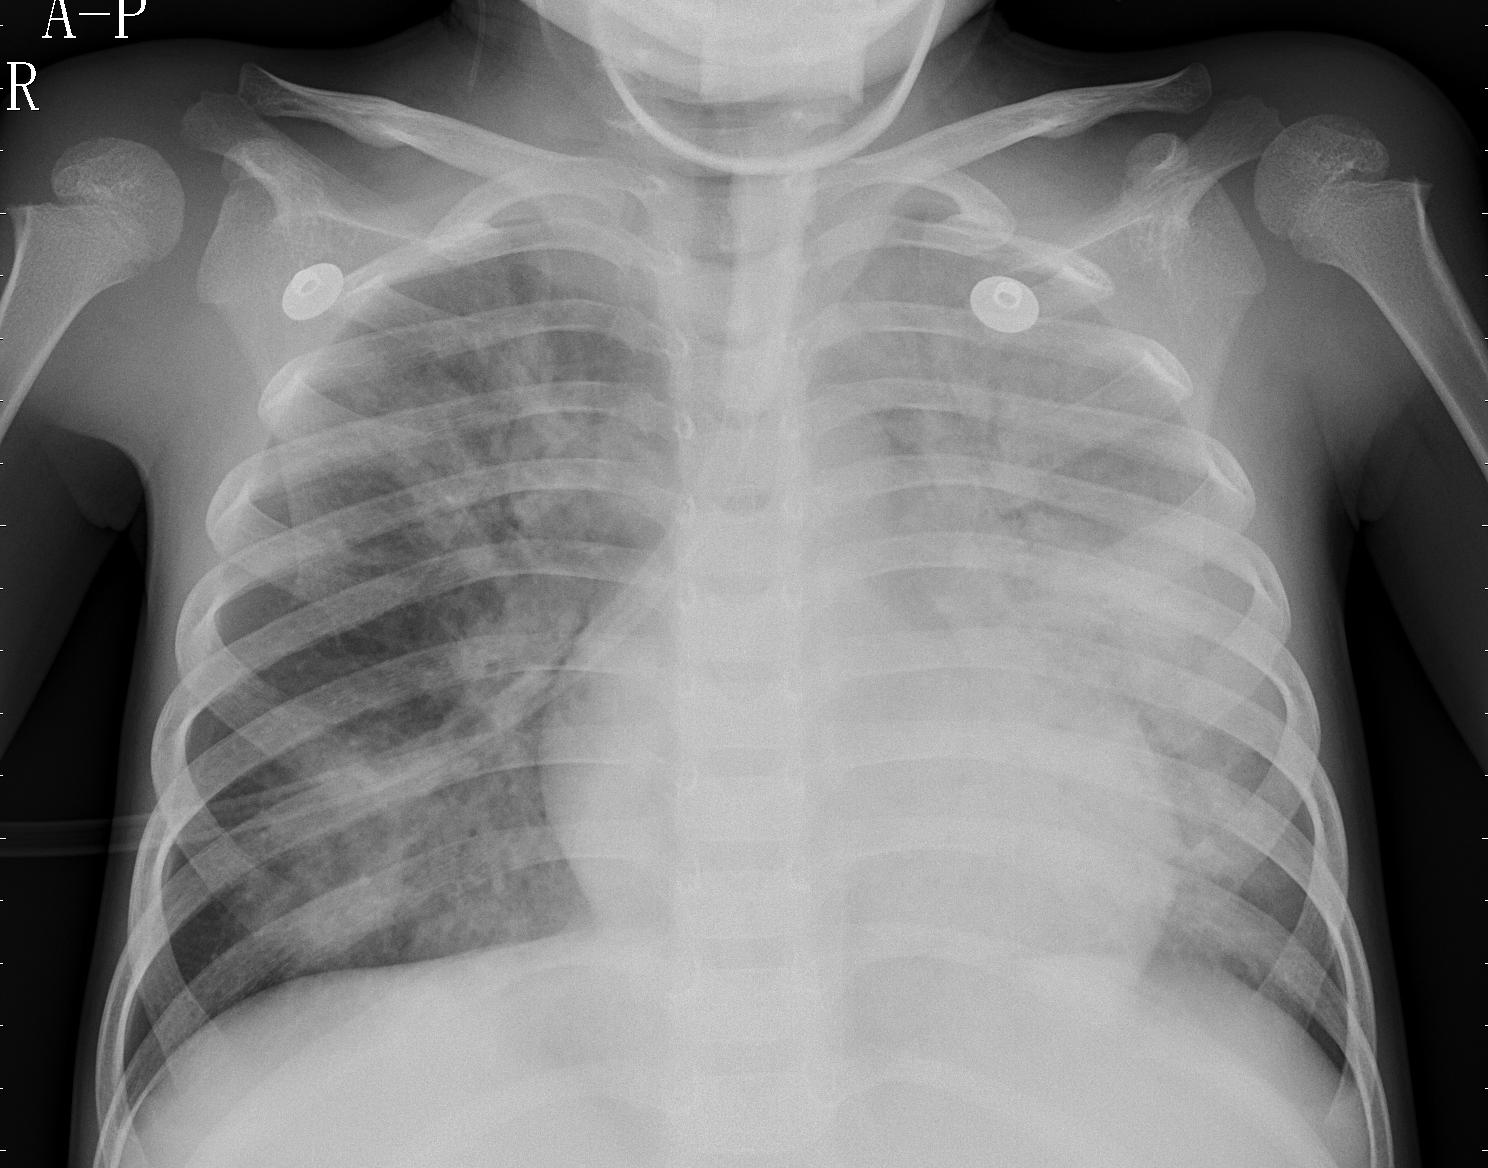
Diagnosis: PNEUMONIA